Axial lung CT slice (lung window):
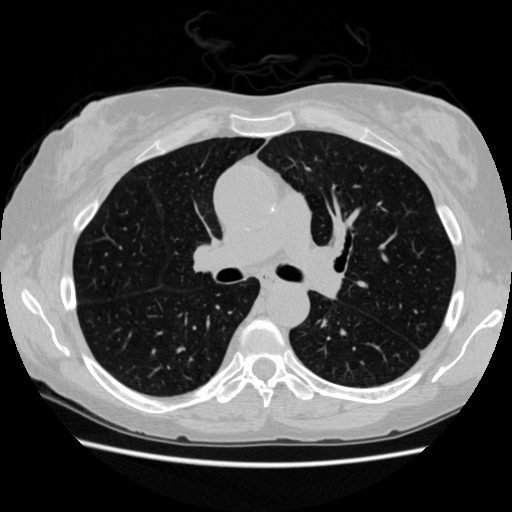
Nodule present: no